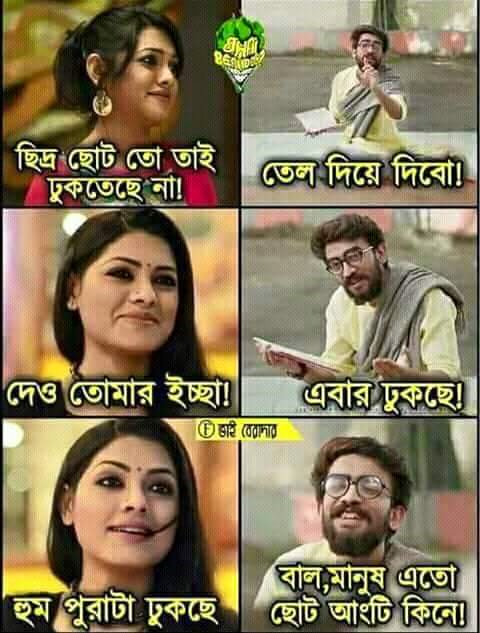
Caption: ছিদ্র ছোট তো তাই ঢুকতেছে না !  তেল দিয়ে দিবো ! দেও তোমার ইচ্ছা !  এবার ঢুকছে !  হুম পুরাটা ঢুকছে    বাল, মানুষ এতো ছোট আংটি কিনে !
Label: hate